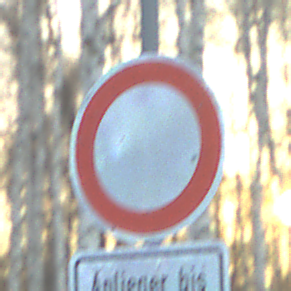
Verkehrszeichen: VerbotFahrzeugeAllerArt
Zusatzzeichen unten: SonstigeFahrzeugePersonengruppenFrei3
Umgebung: Outdoor, Nature
Tageszeit: SunriseSunset
Wetter: Clear
Licht: Natural
Jahreszeit: Winter
Kontrast: LowContrast